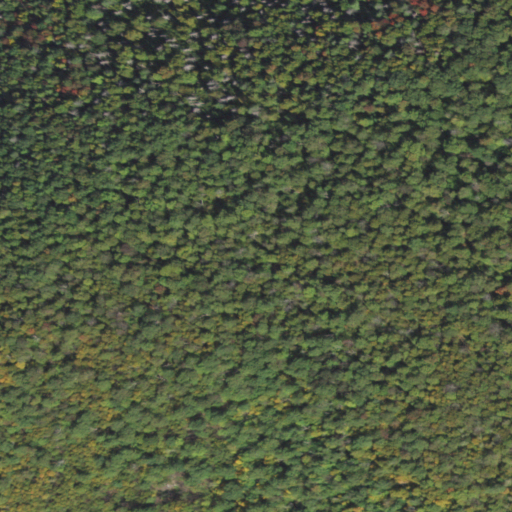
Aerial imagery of mountain in Pennsylvania named Fenton Knob containing deciduous forest, mixed forest, and open development